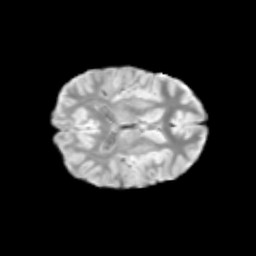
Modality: T2w
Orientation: axial
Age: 11
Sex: male
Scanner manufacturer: siemens
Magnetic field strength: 3 T
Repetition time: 3.8 s
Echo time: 0.07 s